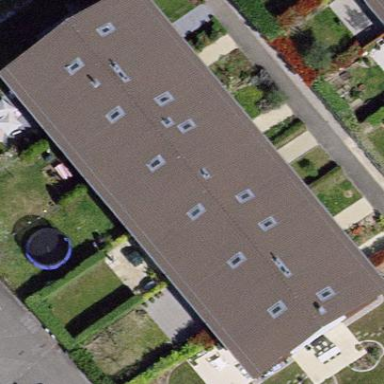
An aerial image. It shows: Terrace building with gabled roof.